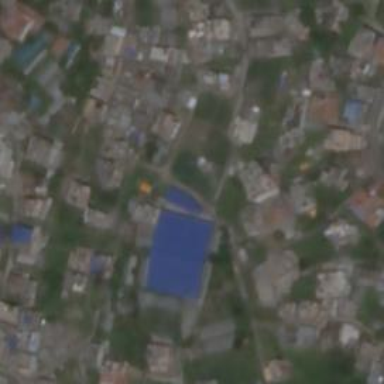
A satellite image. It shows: Sports center specializing in futsal.